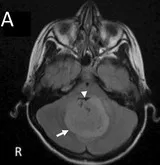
Preoperative brain MRI The white arrow (a; axial Flair sequence) points to the tumor invading the cerebellar parenchyma bilaterally. The lesion appears slightly hyperintense. The 4th ventricle is invaded (white arrowhead), causing a hydrocephalus (dilatation of the lateral ventricles in b).
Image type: radiology (mri)